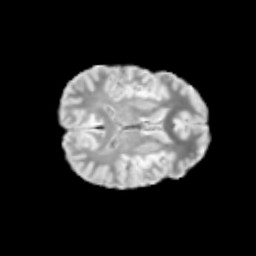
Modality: T2w
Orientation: axial
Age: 13
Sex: male
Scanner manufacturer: siemens
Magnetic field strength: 3 T
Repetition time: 3.8 s
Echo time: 0.07 s